Question: I have a sample project with the help of Three20 framework used. while run on xcode 4.4.1 it works fine.in that same project while run on Xcode 4.5.2 and Xcode 4.6.2 i am getting below error.
'''
some of the errors are :
/three20/src/Three20UI/Sources/UIViewAdditions.m
/three20/src/Three20UI/Sources/UIViewAdditions.m:109:5: Unknown type name '_tapCount'; did you mean 'ItemCount'?
/three20/src/Three20UI/Sources/UIViewAdditions.m:109:15: Expected identifier or '('
/three20/src/Three20UI/Sources/UIViewAdditions.m:110:5: Use of undeclared identifier '_locationInWindow'
/three20/src/Three20UI/Sources/UIViewAdditions.m:111:5: Use of undeclared identifier '_previousLocationInWindow'
/three20/src/Three20UI/Sources/UIViewAdditions.m:113:43: Use of undeclared identifier '_locationInWindow'
/three20/src/Three20UI/Sources/UIViewAdditions.m:114:5: Use of undeclared identifier '_view'; did you mean 'view'?
/three20/src/Three20UI/Sources/UIViewAdditions.m:115:5: Use of undeclared identifier '_window'
/three20/src/Three20UI/Sources/UIViewAdditions.m:116:5: Use of undeclared identifier '_phase'
/three20/src/Three20UI/Sources/UIViewAdditions.m:117:5: Use of undeclared identifier '_touchFlags'
/three20/src/Three20UI/Sources/UIViewAdditions.m:118:5: Use of undeclared identifier '_touchFlags'
/three20/src/Three20UI/Sources/UIViewAdditions.m:119:5: Use of undeclared identifier '_timestamp'
/three20/src/Three20UI/Sources/UIViewAdditions.m:127:3: Use of undeclared identifier '_phase'; did you mean 'phase'?
/three20/src/Three20UI/Sources/UIViewAdditions.m:128:3: Use of undeclared identifier '_timestamp'
'''

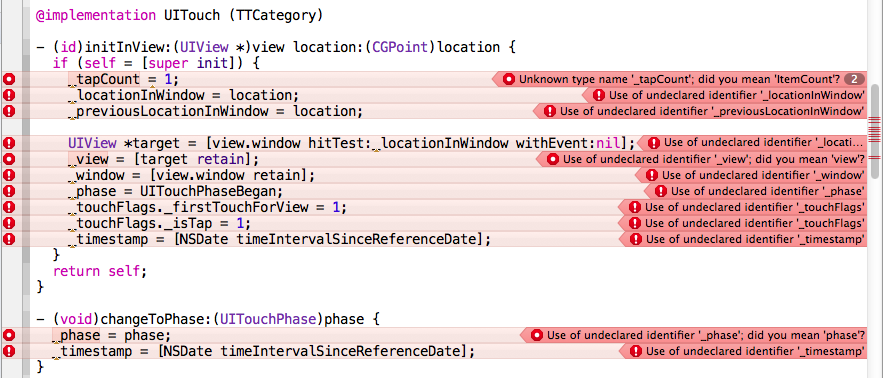
Answer: If you are running an up-to-date version, you probably have 'DEBUG_TOUCH' defined. Undefine it and the errors should disappear.